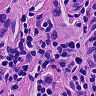
Metastatic tissue present: yes